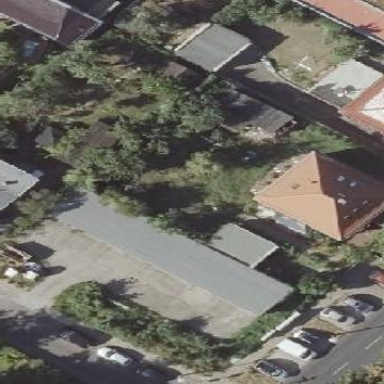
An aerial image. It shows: Group of garages.